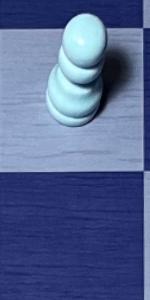
Label: Empty